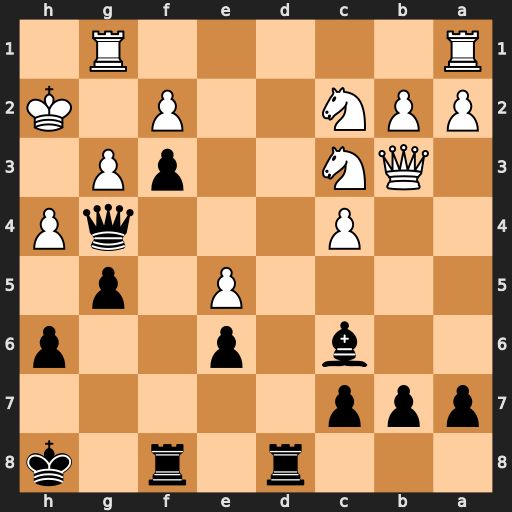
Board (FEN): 3r1r1k/ppp5/2b1p2p/4P1p1/2P3qP/1QN2pP1/PPN2P1K/R5R1
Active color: b
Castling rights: -
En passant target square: -
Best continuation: gxh4 Ne3 hxg3+ Rxg3 Qh4+